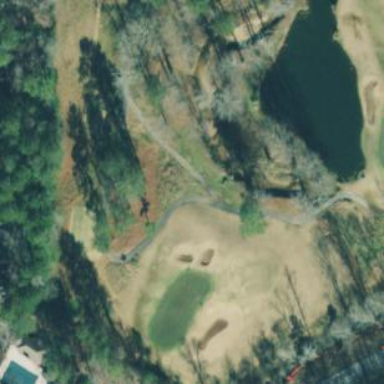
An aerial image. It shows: Area of rough grass used for golf.